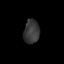
Tissue: lung
Cell type: Epithelial cells
Senescence score: 0.2168
Nuclear area (px): 369
Mean DAPI intensity: 56.038